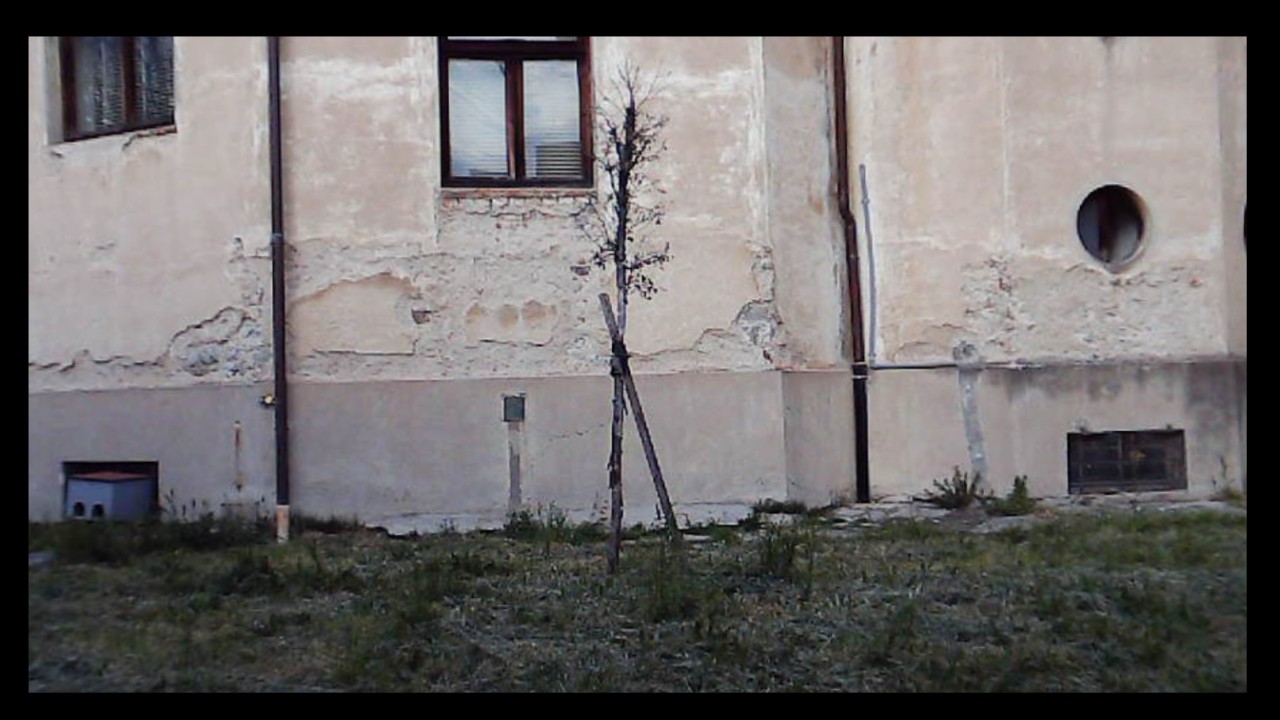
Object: DarwinFPV cineape20